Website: bh-photo
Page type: gifting
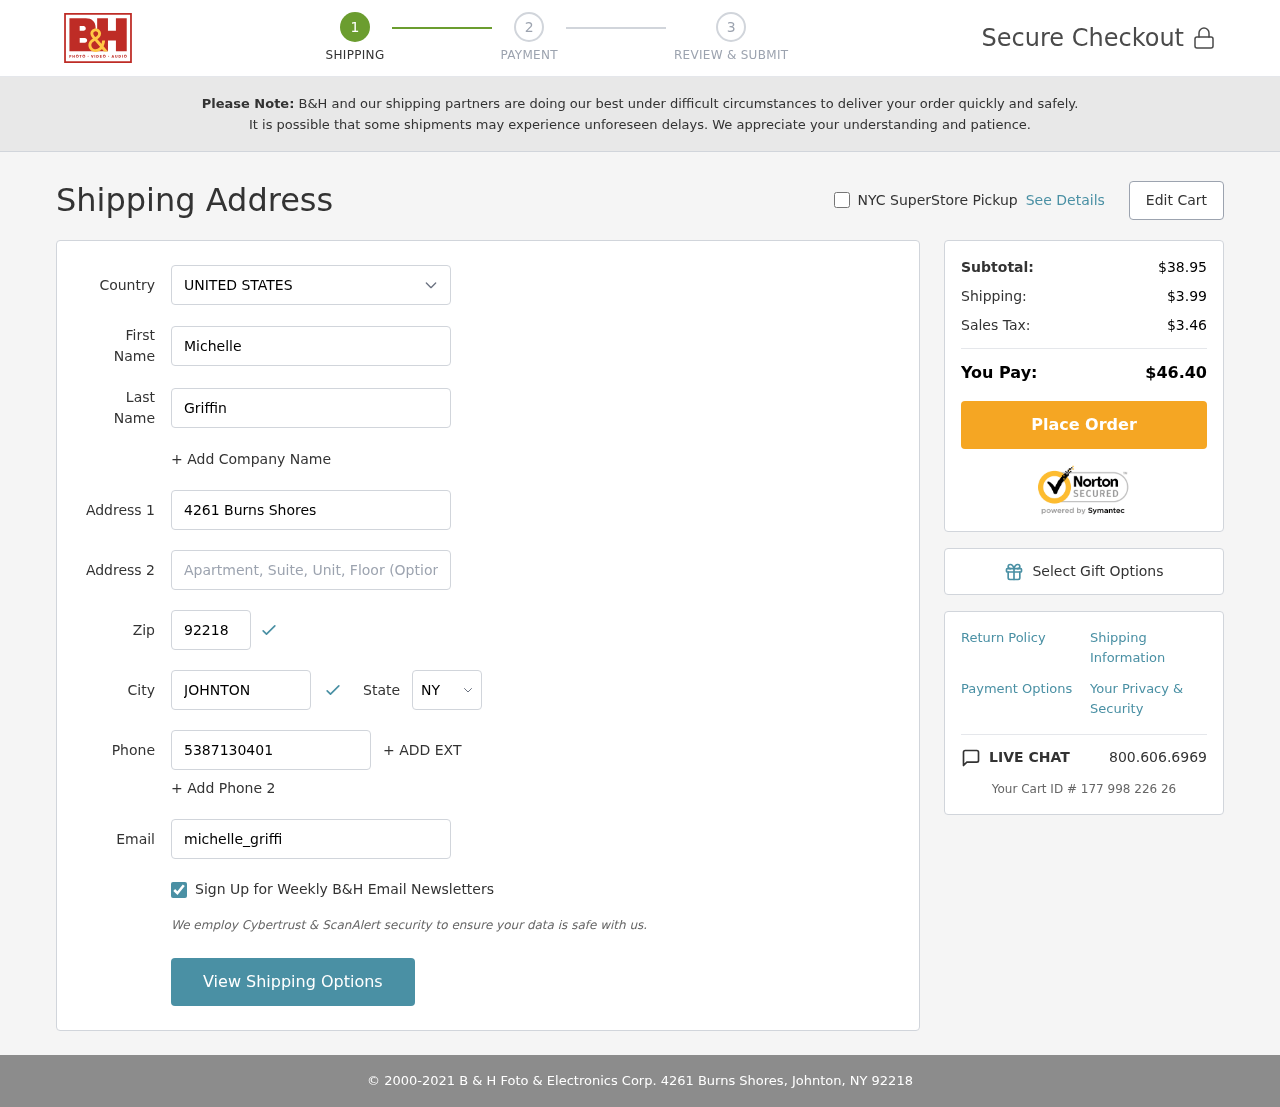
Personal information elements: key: PII_CITY
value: Johnton
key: PII_COUNTRY
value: United States
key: PII_EMAIL
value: michelle_griffin@gmail.com
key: PII_FIRSTNAME
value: Michelle
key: PII_LASTNAME
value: Griffin
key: PII_PHONE
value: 5387130401
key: PII_POSTCODE
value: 92218
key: PII_STATE_ABBR
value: NY
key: PII_STREET
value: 4261 Burns Shores
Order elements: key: ORDER_SUBTOTAL
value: $38.95
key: ORDER_SHIPPING_COST
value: $3.99
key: ORDER_TAX
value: $3.46
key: ORDER_TOTAL
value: $46.40
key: ORDER_ID
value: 177 998 226 26